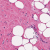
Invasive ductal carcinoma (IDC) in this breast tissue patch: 0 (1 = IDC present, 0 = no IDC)